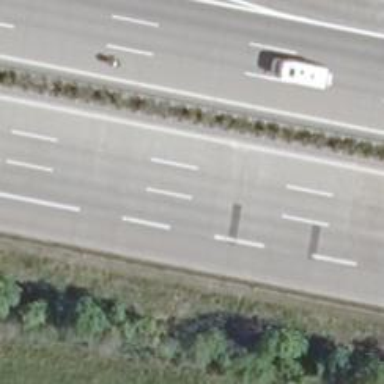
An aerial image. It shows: Motorway with concrete surface.